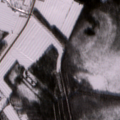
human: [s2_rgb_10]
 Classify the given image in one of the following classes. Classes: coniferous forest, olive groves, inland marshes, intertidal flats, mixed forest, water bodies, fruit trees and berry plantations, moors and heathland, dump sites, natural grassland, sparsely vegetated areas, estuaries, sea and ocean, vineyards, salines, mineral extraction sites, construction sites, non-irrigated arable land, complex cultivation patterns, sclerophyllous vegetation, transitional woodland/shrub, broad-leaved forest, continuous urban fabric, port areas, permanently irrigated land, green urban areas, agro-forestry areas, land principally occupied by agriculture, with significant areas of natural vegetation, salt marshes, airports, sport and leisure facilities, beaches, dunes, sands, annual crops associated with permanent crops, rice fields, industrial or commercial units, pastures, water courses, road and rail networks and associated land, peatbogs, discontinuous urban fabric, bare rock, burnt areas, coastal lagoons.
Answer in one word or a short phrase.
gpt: non-irrigated arable land, broad-leaved forest, coniferous forest, mixed forest, transitional woodland/shrub, peatbogs